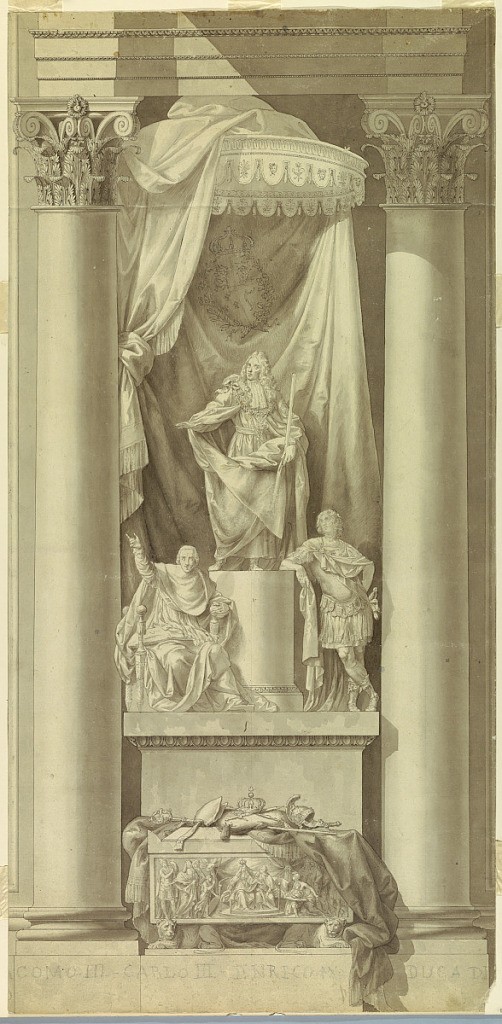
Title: Sepulchral Monument of the Last Three Stuarts
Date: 1788–1793
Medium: Pencil, pen, wash, Chinese ink
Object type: Drawing
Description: Vertical rectangle in shape with a dado below. A sarcophagus stands between Corinthian columns. It is supported by two crouching lions and decorated at the front with a representation of the coronation of the "Young Pretender" (most likely). Upon the cover are the royal and a bishop's insignia, a helmet and a wand upon a cloth. Behind the sarcophagus rises a pedestal upon which sits at left the Cardinal of York and lean, at right the Young Pretender upon the column shaft, upon which stands James III in front of a canopy, with the royal coat-of-arms. On the dado is written with crayon: "[JA] COMO III - CARLO III - ENRICO IX DUCA DI [YORK]."